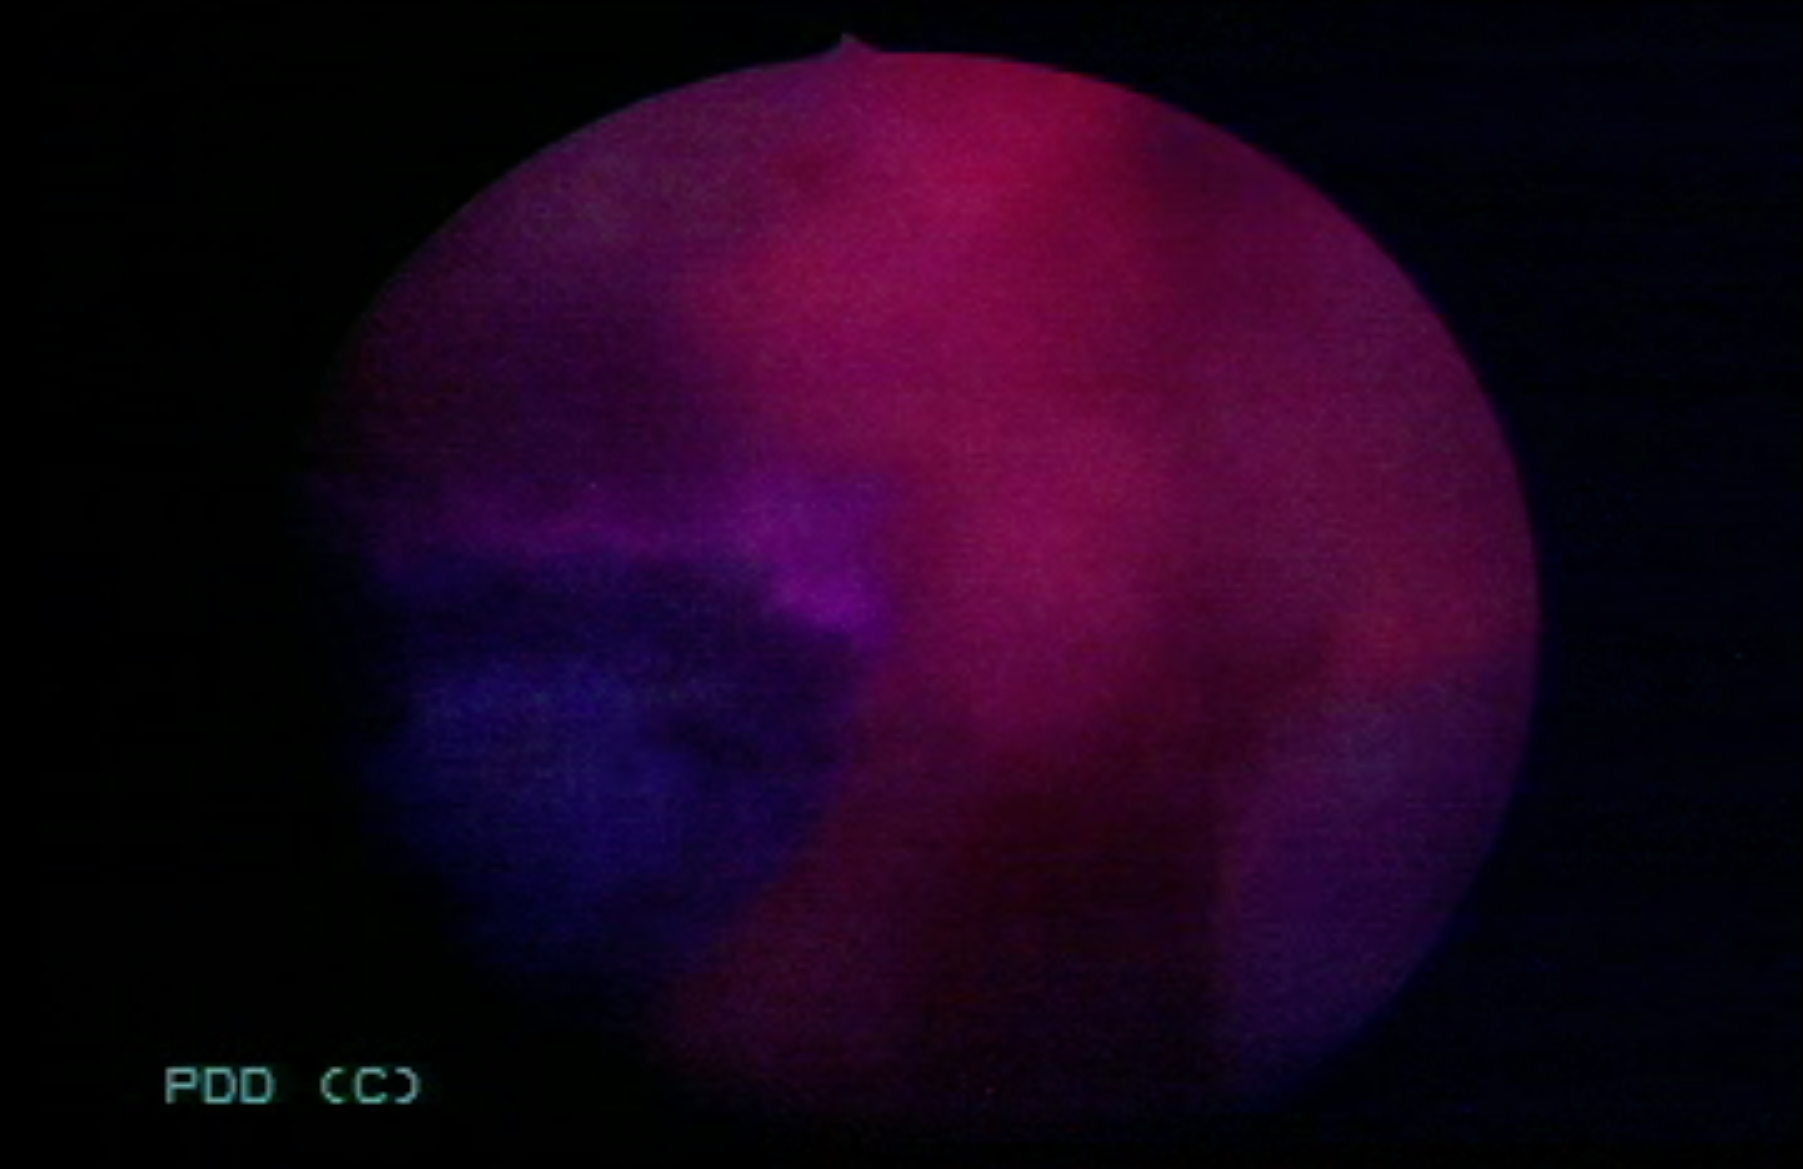
Modality: BLC
Class: Malignant
Subclass: LowGradePapillary
Lesion: L1
Stage: Ta
Morphology: Non-papillary
Bladder cancer association: Yes